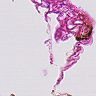
Metastatic tissue present: no